Question: Trying to remove the Qt Icon from a QMdiSubWindow with little success. Below is a picture showing the icon in the top left corner.

Here is some code, which seems like it should set the Icon to empty, but does not.
'''
QMdiSubWindow* sub = new QMdiSubWindow;
sub->setAttribute( Qt::WA_DeleteOnClose );
sub->setWidget( myWidget );
sub->setWindowIcon( QIcon() );
//tried this too
//sub->setWindowIcon( QIcon("") );
mdiArea->addSubWindow( traceSub );
'''
Thanks!
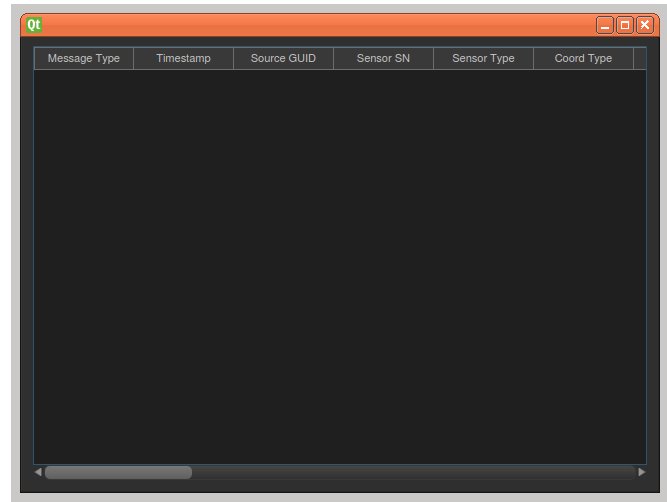
Answer: This could be done simply by :
'''
sub->setWindowIcon( QIcon(QPixmap(1,1)) );
'''